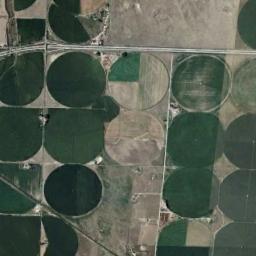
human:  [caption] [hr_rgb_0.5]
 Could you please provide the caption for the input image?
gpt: Most round fields are green .

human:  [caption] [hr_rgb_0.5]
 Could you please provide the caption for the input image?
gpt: Many dark green, Light green, And tan mixed circular farmlands arranged in irregular, Semicircular .

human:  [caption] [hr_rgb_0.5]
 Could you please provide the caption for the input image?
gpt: Several dark green circular farmlands and two khaki circular farmlands are surrounded by wasteland and a road goes through these circular farmlands .

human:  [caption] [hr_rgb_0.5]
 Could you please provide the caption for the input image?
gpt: There are some deep green circle farmland and a bare circle farmland .

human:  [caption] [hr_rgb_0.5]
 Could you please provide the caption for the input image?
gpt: There are many circular farmlands of the same size distributed neatly .